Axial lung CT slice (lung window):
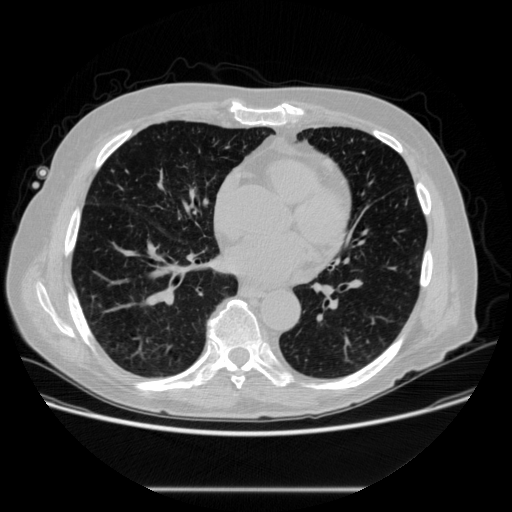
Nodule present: no